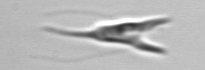
Label: Chrysochromulina_lanceolata